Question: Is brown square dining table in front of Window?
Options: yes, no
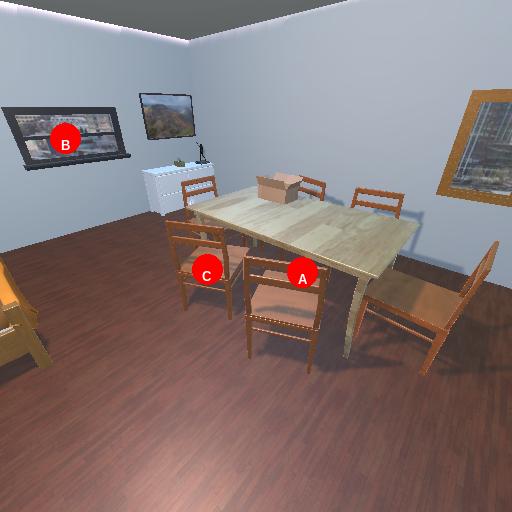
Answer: yes